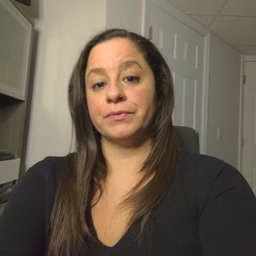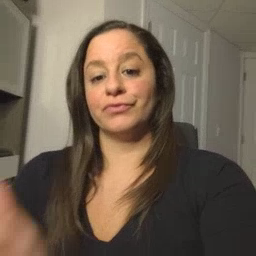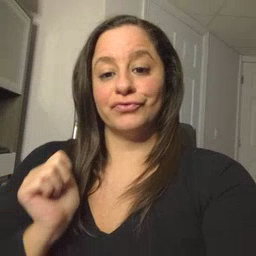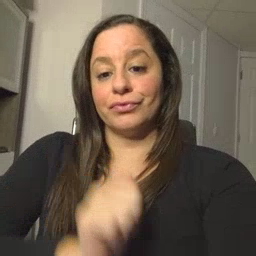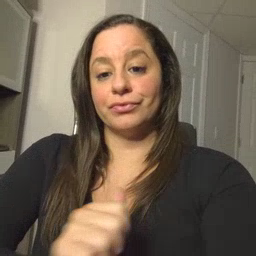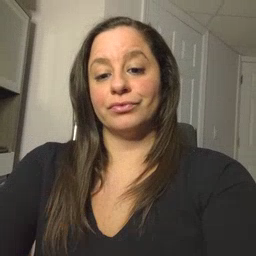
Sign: jacket